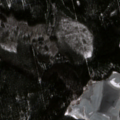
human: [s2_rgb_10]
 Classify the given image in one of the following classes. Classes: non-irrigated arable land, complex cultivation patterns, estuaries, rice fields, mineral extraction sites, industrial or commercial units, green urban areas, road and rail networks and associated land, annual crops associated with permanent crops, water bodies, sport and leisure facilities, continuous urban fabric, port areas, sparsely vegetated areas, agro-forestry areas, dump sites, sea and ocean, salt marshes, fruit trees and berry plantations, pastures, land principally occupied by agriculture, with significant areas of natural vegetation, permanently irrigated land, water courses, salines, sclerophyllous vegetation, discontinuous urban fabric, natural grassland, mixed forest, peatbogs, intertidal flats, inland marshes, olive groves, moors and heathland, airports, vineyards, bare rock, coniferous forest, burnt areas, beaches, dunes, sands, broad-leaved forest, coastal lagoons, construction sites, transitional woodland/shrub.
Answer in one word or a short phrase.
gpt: coniferous forest, mixed forest, transitional woodland/shrub, peatbogs, water bodies